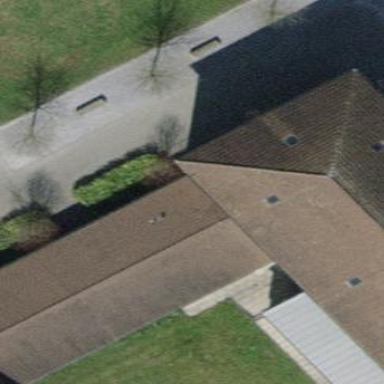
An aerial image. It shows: School building with half-hipped roof.